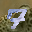
Label: 7